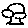
Label: tree